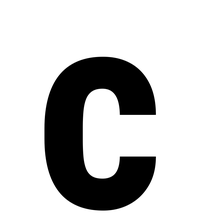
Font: Roboto_Condensed_Bold